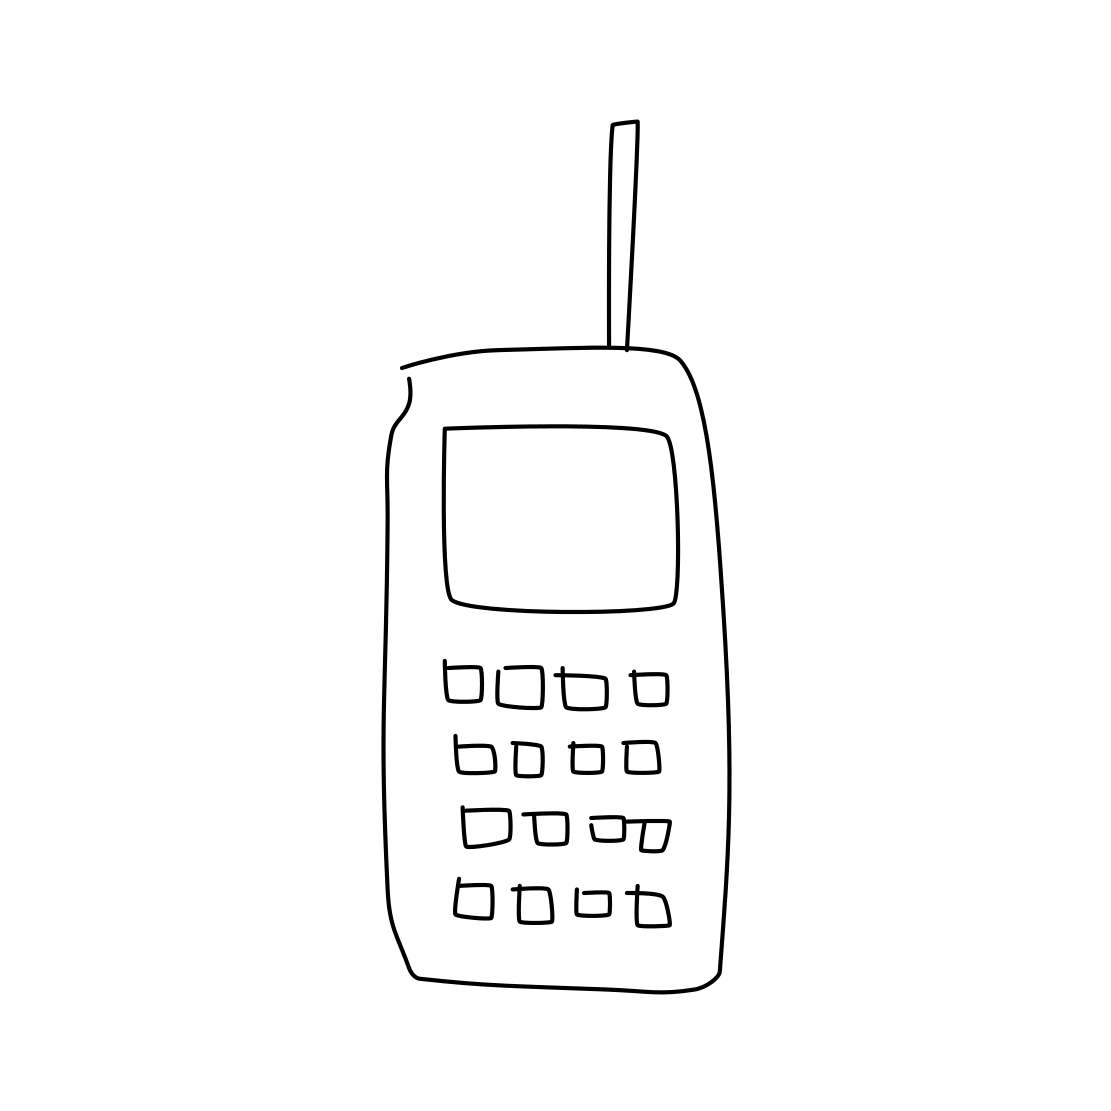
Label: cell phone